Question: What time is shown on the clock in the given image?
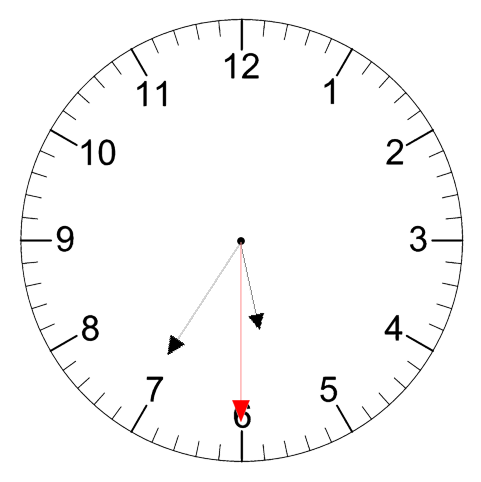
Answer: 05:35:30